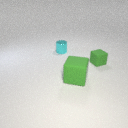
small cyan metal cylinder behind small green rubber cube